Question: Let me explain clearly.
I have a tabbarcontoller in the viewcontroller which is the main view controller of the single view application project.
I added a tabbarcontroller to the viewcontroller as the subview. In the tabbarcontroller, I added two navigation controllers like below image,

I have added three(named First, Second, Third) more viewcontrollers as new file.
If I navigate from one viewcontroller to other in a tab using below,
'''
third = [[Third alloc] initWithNibName:@"Third" bundle:[NSBundle mainBundle]];
[self.navigationController pushViewController:third animated:YES];
'''
If I switch to next tab and come back to the previous tab, it should popto the previous view controller, how to do this?
I tried
'''
- (void)tabBarController:(UITabBarController *)tabBarController didSelectViewController:(UIViewController *)viewController
{
[self.navigationController popToViewController:[self.navigationController.viewControllers objectAtIndex:0] animated:YES];
}
'''
not succeed,
I also tried,
'''
[third popto];
'''
In the third viewcontroller,
'''
-(void)popto
{
[self.navigationController popViewControllerAnimated:YES];
}
'''
nothing happened.
Any ideas will be highly appreciated.
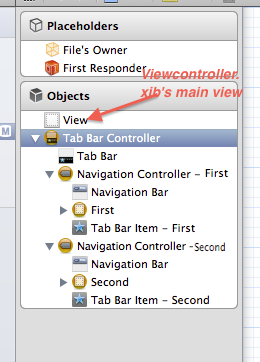
Answer: Try the below code snippet
'''
-(BOOL)tabBarController:(UITabBarController *)tabBarController shouldSelectViewController:(UIViewController *)viewController
{
UINavigationController *navController = (UINavigationController*)viewController;
if (navController && ([[navController viewControllers] count] > 0))
{
[navController popToRootViewControllerAnimated:NO];
}
return YES;
}
'''
Hope it may work for you.